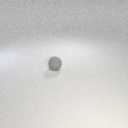
small gray rubber sphere